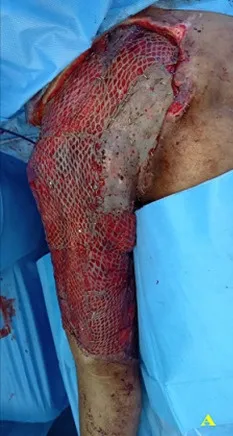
Resurfacing of the wound with a split-thickness skin graft.
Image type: medical_photograph (skin_photograph)